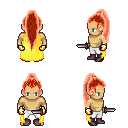
a pixel art fantasy rpg character, male body template, human, tanned skin, yellow cape, white pants, red extra-long topknot hairstyle, gold gloves, maroon shoes, dagger, four views (front, back, left, right), 2x2 character sprite sheet, small pixel art, hard edges, no anti-aliasing